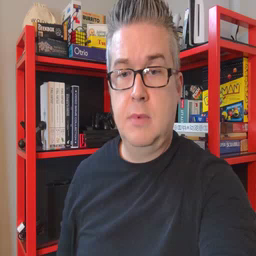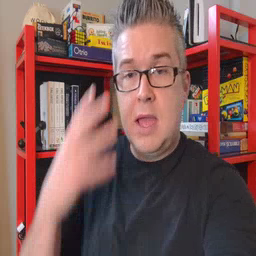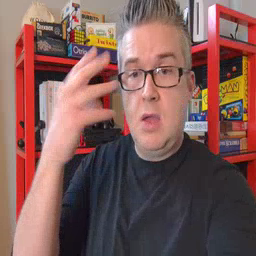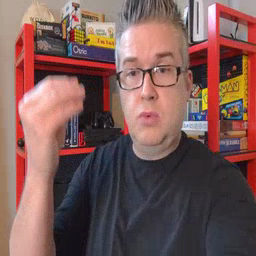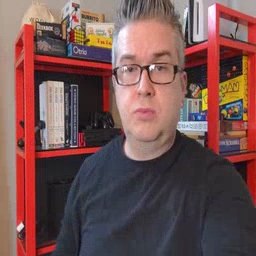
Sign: outside